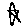
Label: star